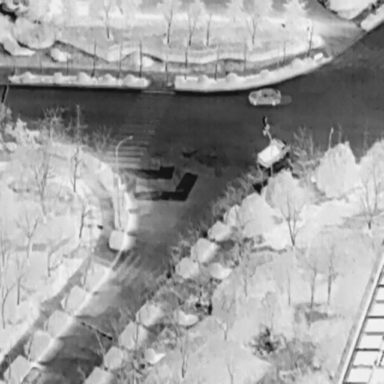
There are three Cars in the infrared image.